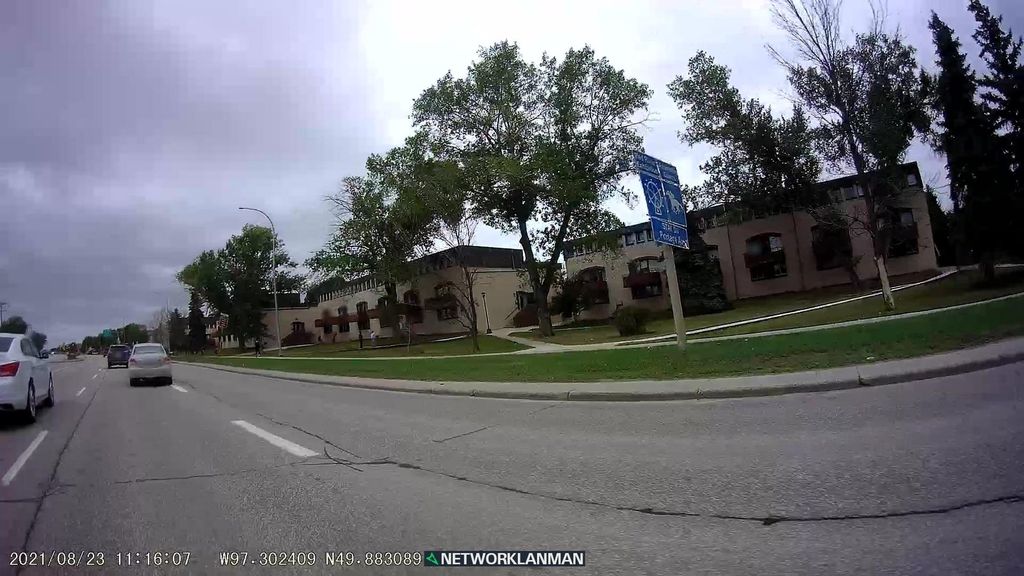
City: winnipeg